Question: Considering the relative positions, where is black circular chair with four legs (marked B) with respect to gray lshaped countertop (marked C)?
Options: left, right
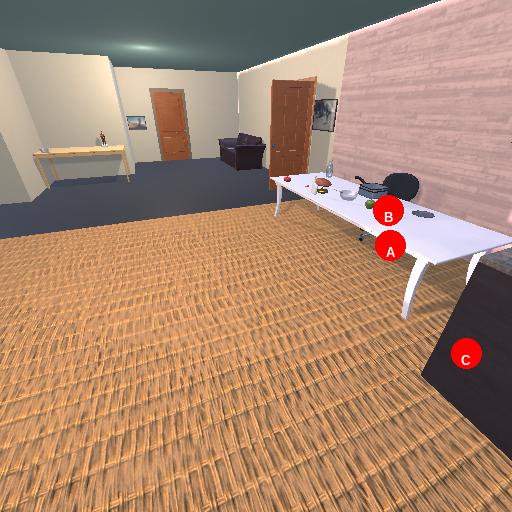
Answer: left